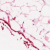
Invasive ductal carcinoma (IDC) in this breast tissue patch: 0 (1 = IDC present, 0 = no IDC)